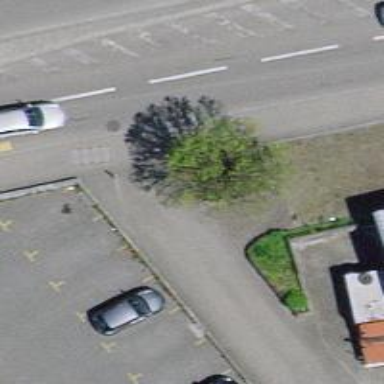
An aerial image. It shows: Bollard barrier.